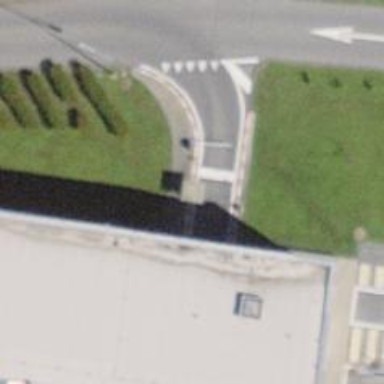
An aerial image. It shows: Parking entrance.